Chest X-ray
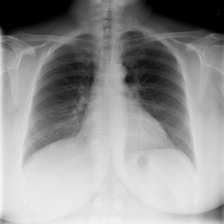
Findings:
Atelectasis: negative
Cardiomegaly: negative
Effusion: negative
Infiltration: positive
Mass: negative
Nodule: negative
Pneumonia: negative
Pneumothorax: negative
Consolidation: negative
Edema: negative
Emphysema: negative
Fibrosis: negative
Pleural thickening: negative
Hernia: negative